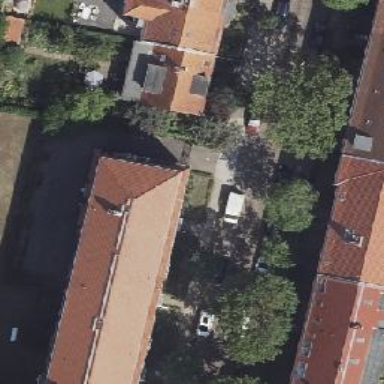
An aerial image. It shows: Beautiful apartment building with mansard roof.